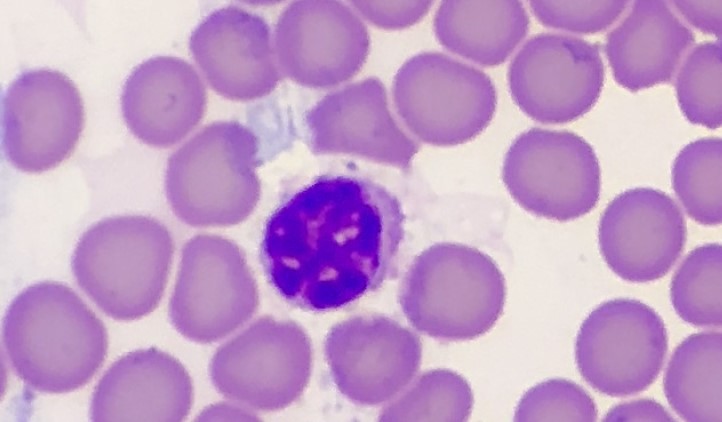
White blood cell type: Lymphocyte